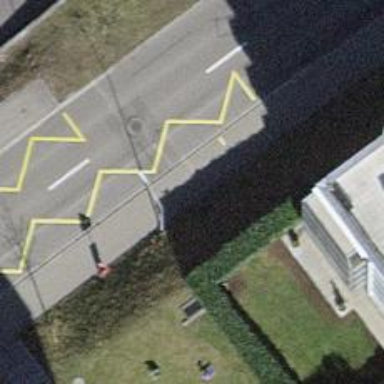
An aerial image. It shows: Bus stop with platform for public transport.